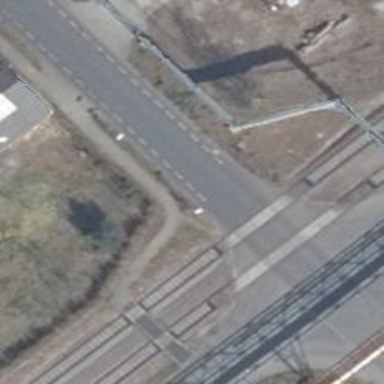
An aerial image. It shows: Crossing for the railway.